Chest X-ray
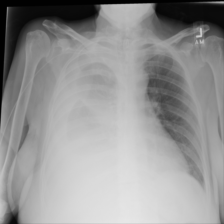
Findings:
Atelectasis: negative
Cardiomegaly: negative
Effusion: negative
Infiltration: negative
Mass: negative
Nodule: negative
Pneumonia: negative
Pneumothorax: negative
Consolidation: negative
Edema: negative
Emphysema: negative
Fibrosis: negative
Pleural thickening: negative
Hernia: negative